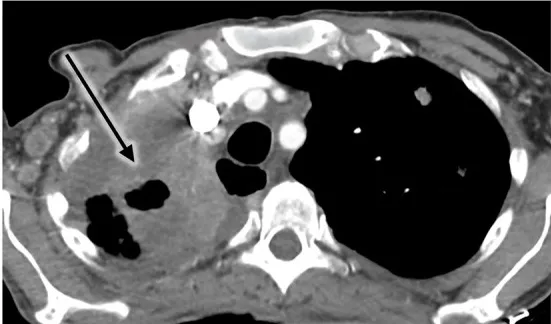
While. Show development of PTB during administration of nivolumab. (B,C) PTB infection during nivolumab treatment (22 Apr 2016).
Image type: radiology (ct)